Chest X-ray. View position: PA
Patient age: 69
Patient sex: F
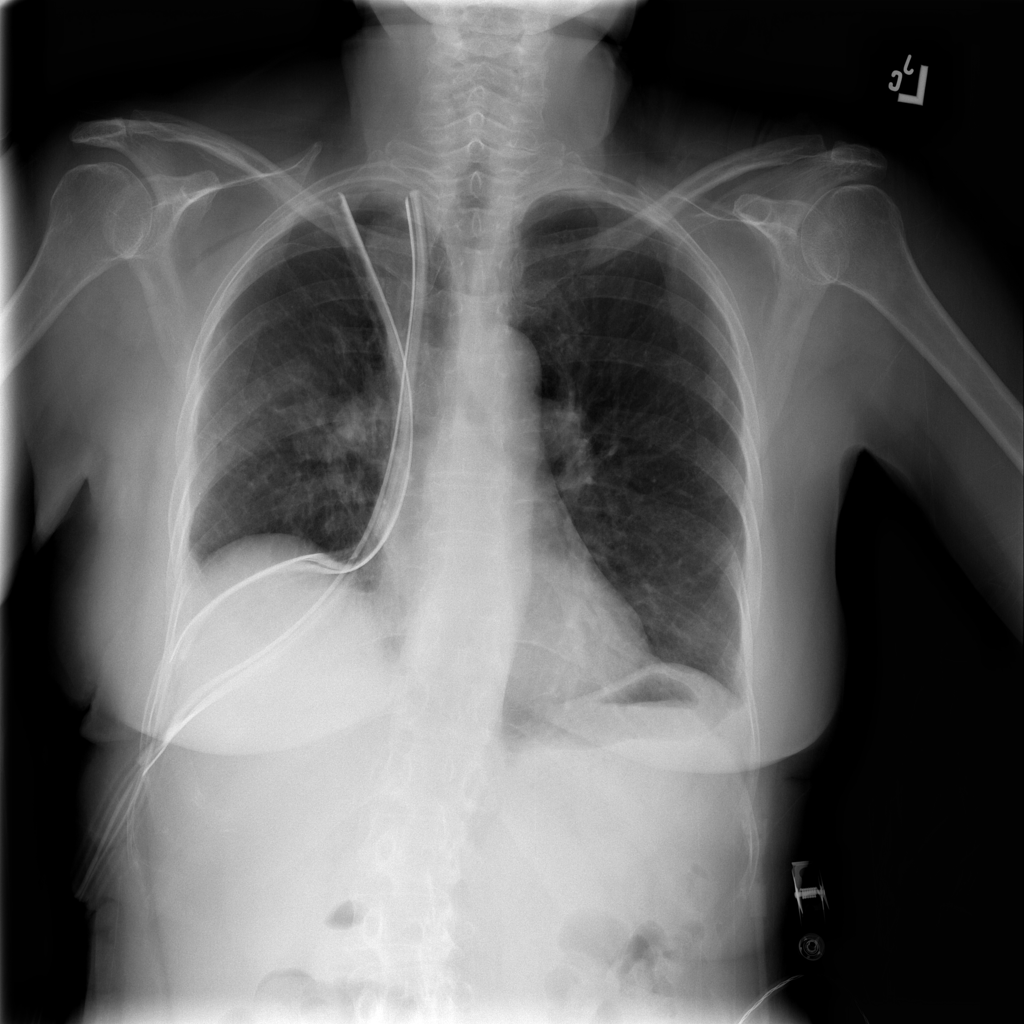
Finding: Pneumothorax